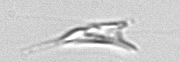
Label: Chrysochromulina_lanceolata